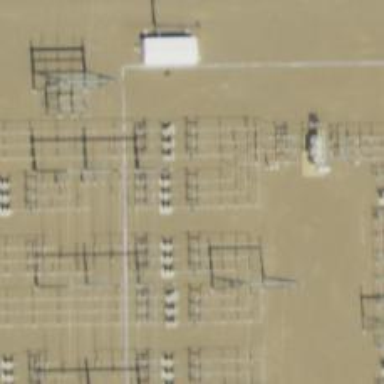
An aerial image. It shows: Switch used for power control.